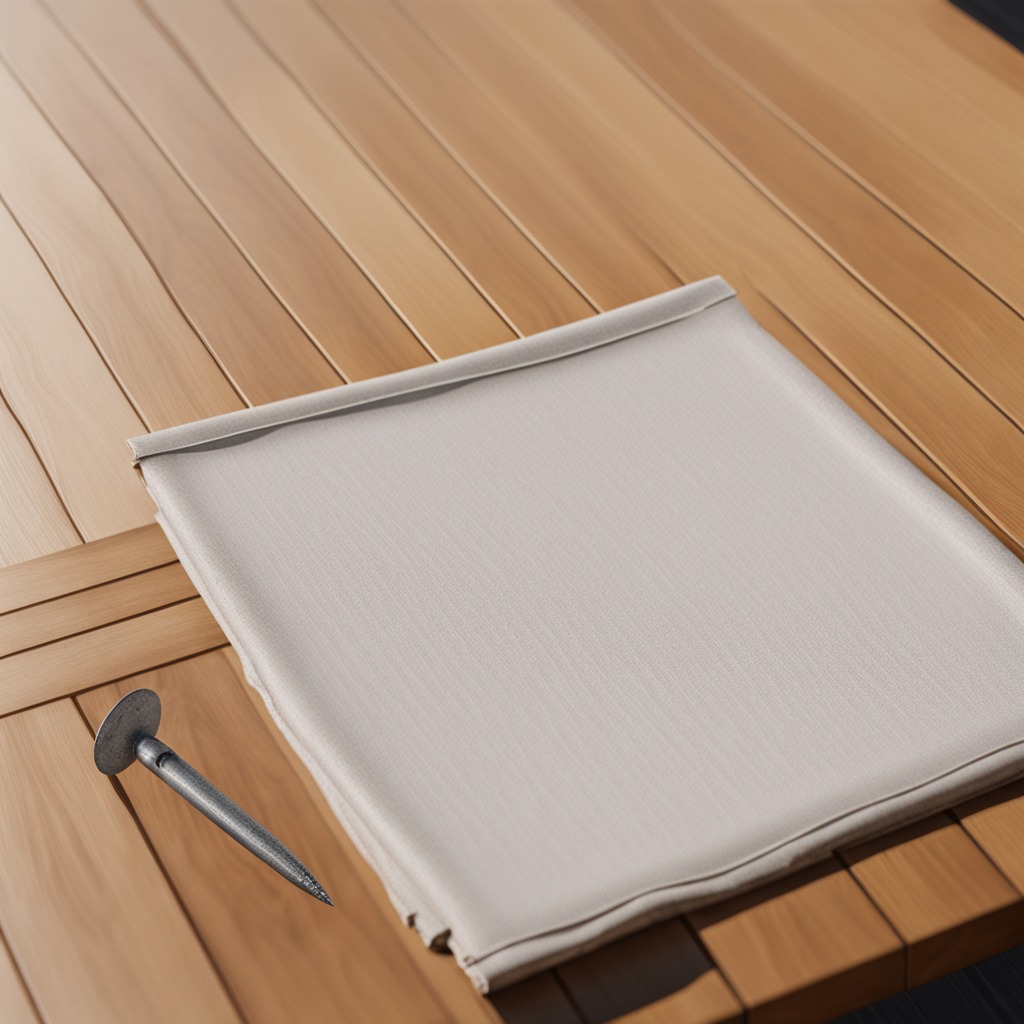
An iron nail is lying on a wooden table in an outdoor workshop during daytime bright natural light soft shadows worn but beneath the cloth.